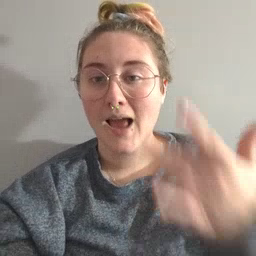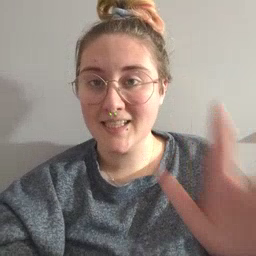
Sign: empty